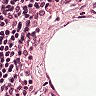
Metastatic tissue present: no